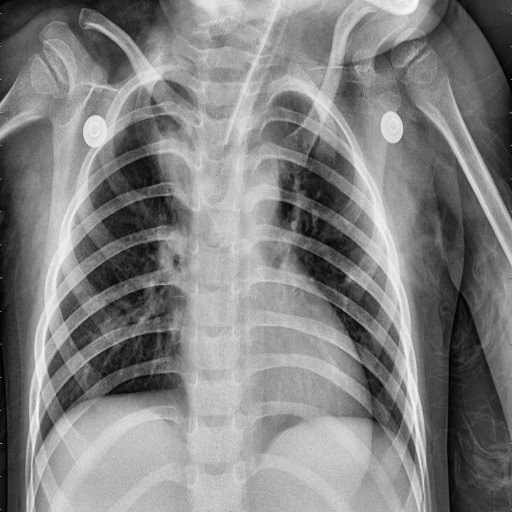
Finding: PNEUMONIA